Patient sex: M
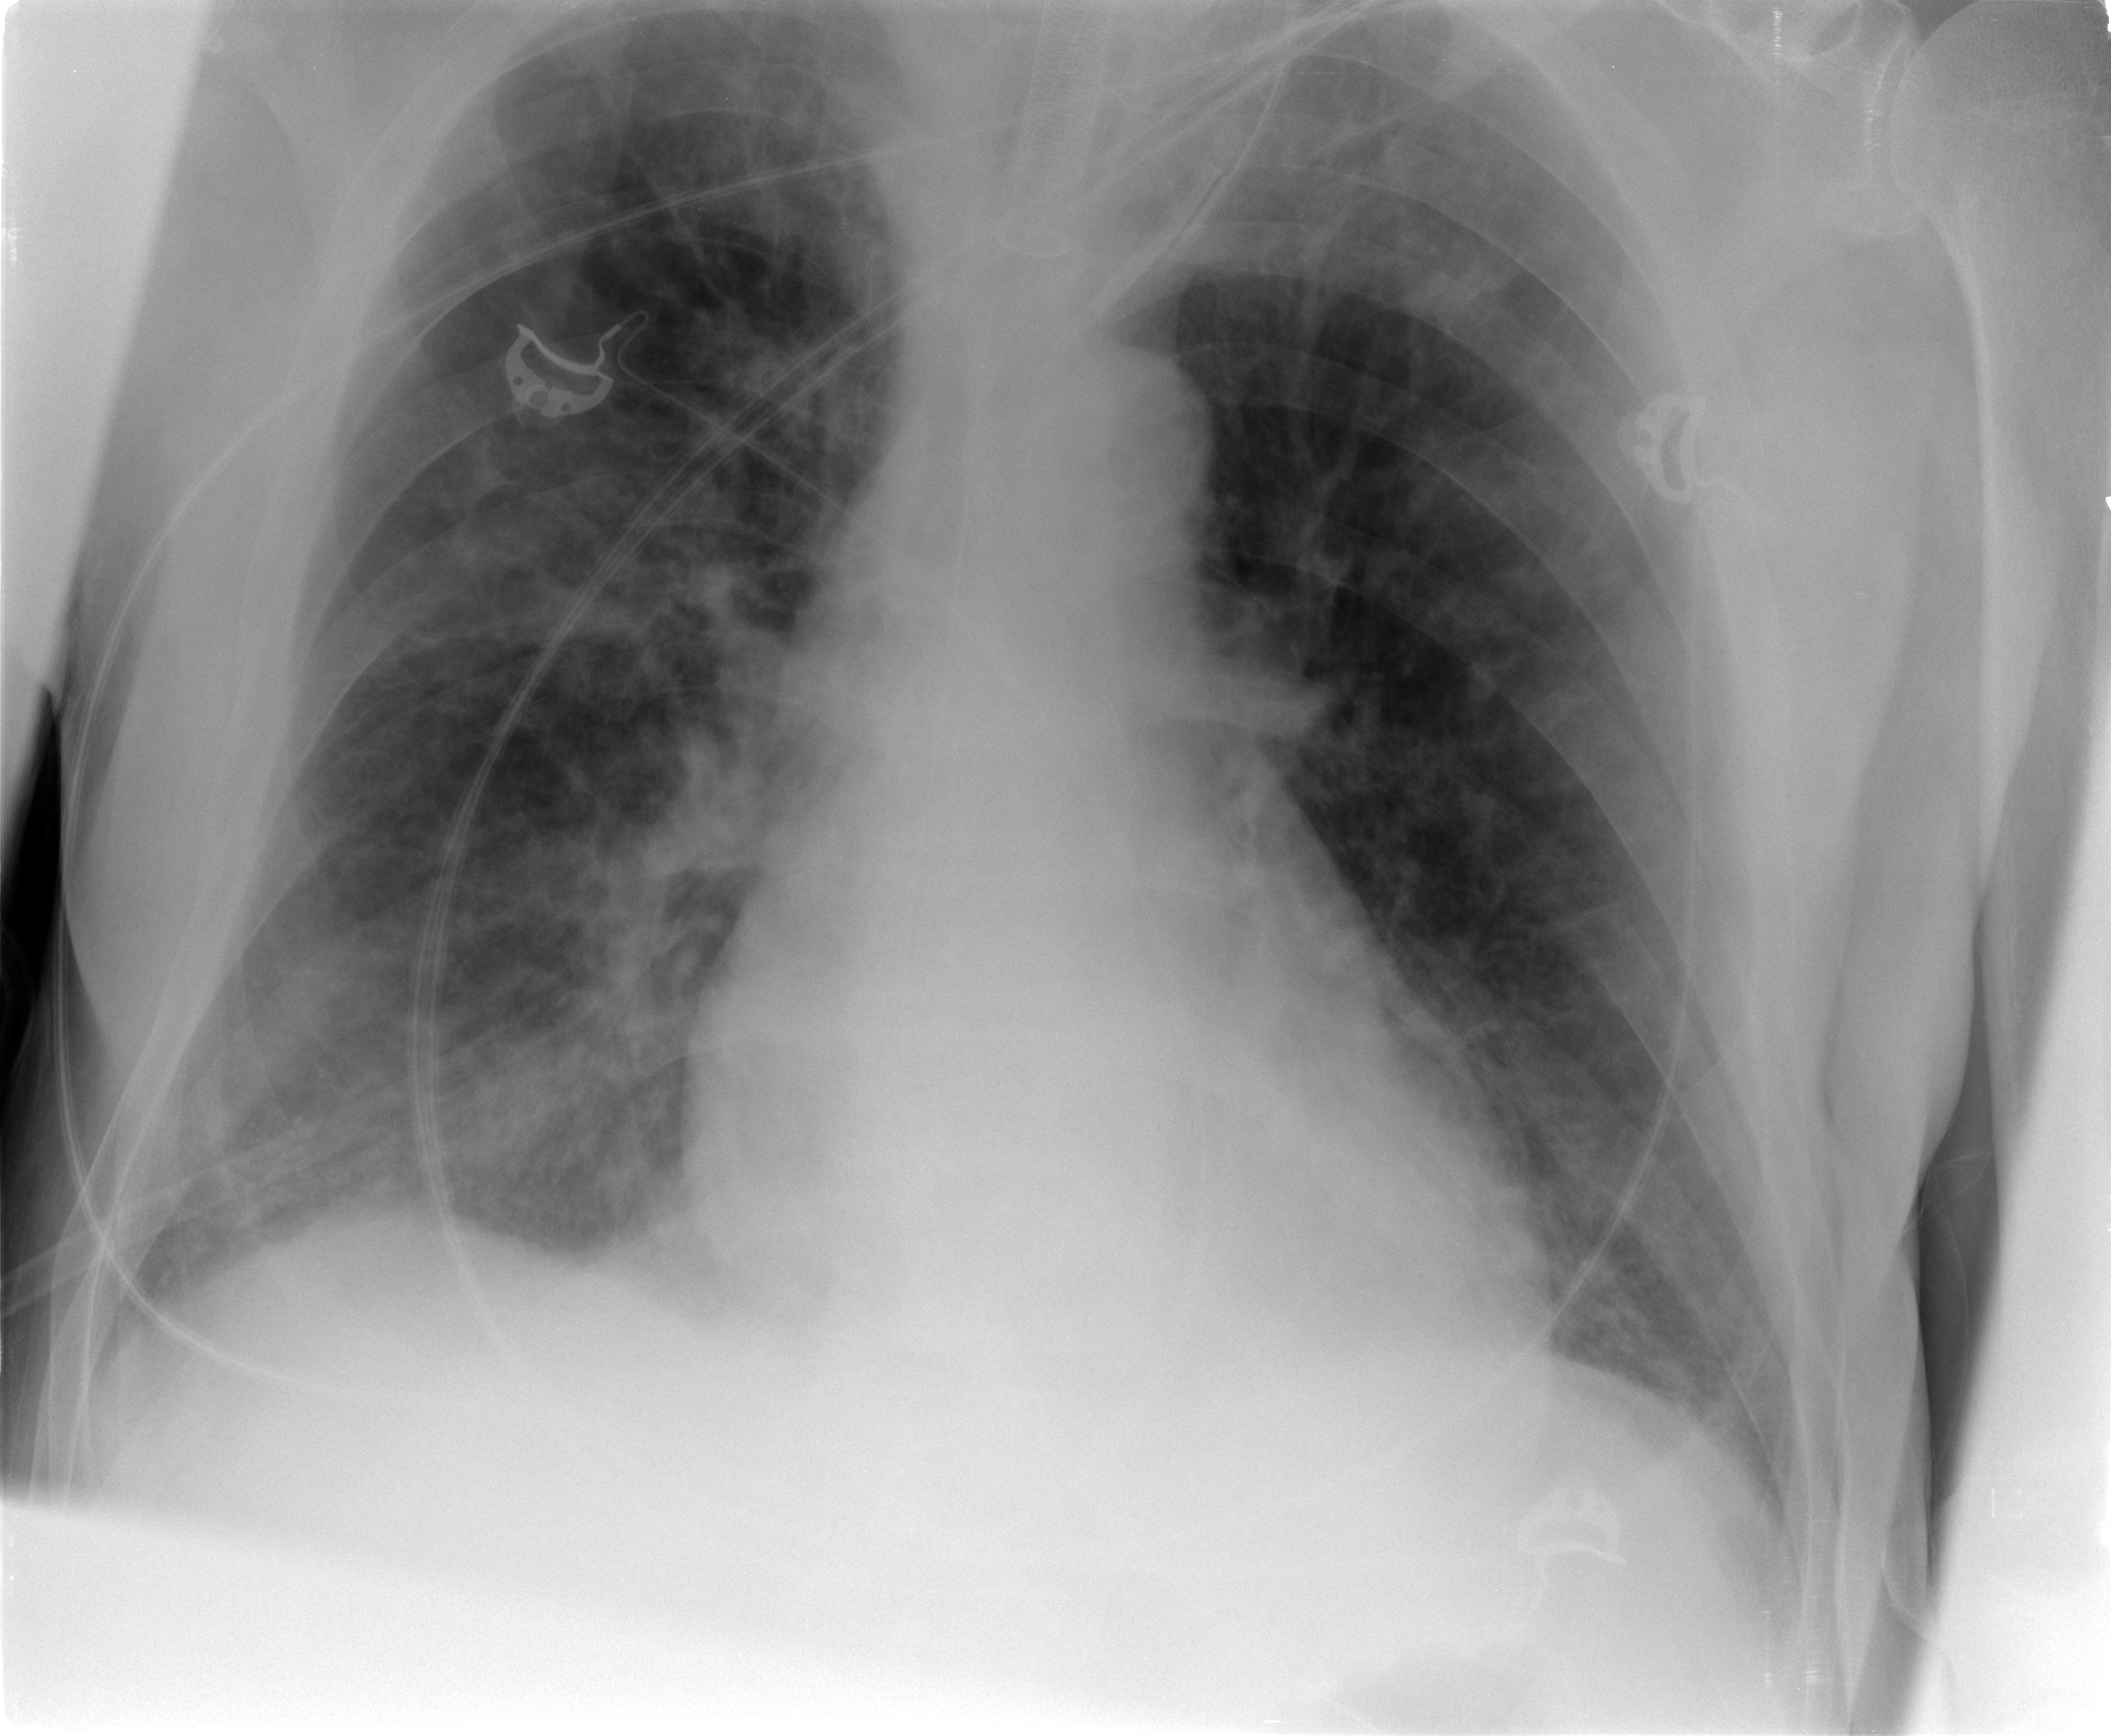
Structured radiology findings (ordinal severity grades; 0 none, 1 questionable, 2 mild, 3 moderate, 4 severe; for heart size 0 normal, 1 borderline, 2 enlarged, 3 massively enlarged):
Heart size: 0
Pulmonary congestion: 2
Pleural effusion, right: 0
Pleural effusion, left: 0
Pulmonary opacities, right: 2
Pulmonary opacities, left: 2
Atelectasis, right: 2
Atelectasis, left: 2